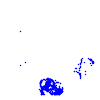
Particle: proton